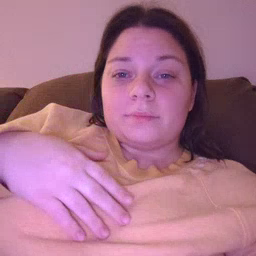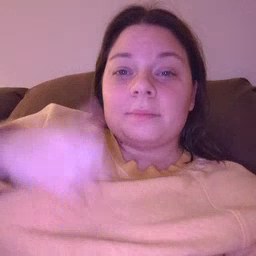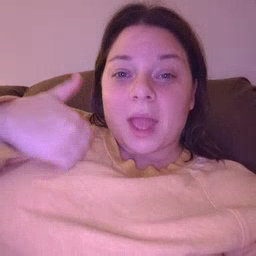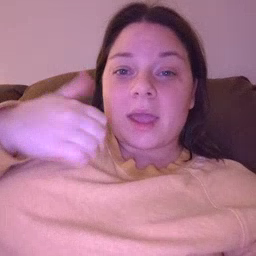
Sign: bath